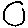
Label: circle